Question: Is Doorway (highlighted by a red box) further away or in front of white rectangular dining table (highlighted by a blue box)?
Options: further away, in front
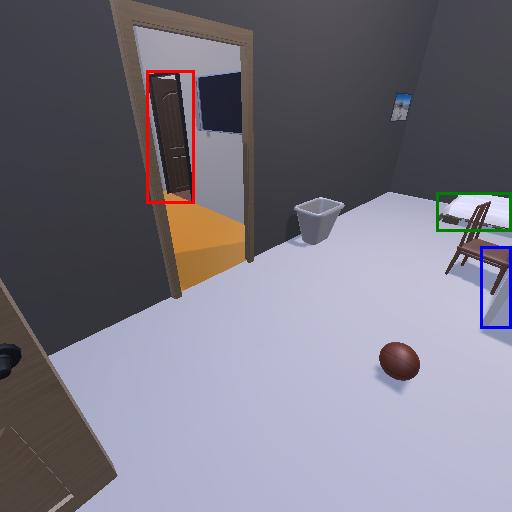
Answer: further away